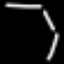
Label: octagon